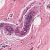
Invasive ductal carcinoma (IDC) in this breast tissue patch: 0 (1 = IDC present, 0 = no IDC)